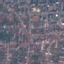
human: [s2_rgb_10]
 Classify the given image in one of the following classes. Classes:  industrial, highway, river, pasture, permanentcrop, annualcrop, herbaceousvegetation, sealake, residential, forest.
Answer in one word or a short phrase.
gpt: Residential